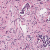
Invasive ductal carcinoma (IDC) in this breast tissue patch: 1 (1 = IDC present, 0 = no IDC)